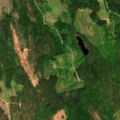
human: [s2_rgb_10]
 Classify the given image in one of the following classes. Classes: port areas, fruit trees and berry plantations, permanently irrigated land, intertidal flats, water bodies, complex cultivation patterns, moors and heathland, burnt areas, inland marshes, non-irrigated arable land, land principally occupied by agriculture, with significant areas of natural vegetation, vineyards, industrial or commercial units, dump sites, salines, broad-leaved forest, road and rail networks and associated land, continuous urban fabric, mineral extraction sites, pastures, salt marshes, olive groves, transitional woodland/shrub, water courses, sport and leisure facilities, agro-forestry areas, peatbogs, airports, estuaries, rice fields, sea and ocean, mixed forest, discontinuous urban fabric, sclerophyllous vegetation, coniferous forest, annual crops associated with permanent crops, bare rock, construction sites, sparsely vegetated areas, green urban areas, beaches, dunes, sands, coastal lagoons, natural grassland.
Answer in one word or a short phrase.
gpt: coniferous forest, mixed forest, transitional woodland/shrub